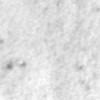
Label: no_change